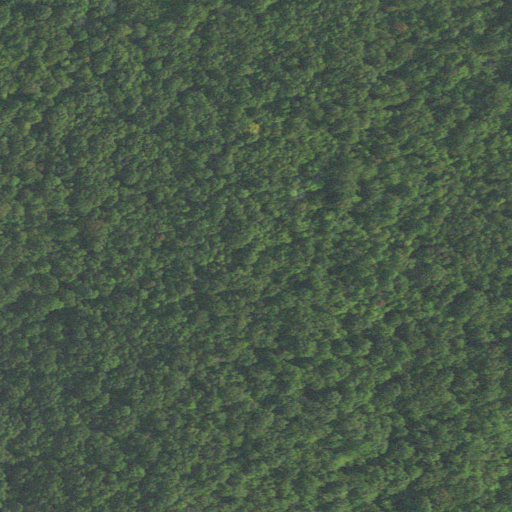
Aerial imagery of mountain in Virginia named Red Oak Mountain containing deciduous forest and mixed forest